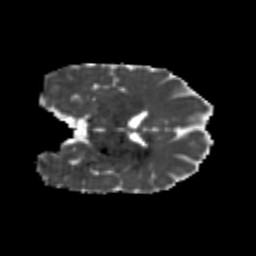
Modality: MD
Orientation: coronal
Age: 20
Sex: male
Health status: healthy
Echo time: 0.074 s